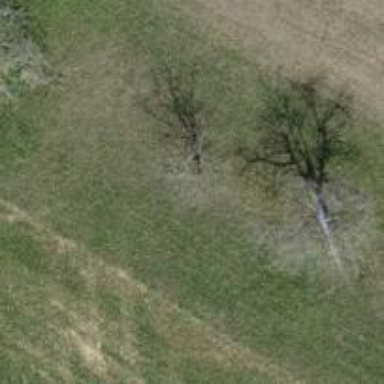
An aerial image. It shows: Mixed deciduous tree with variety of leaves.